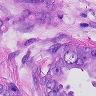
Metastatic tissue present: yes